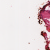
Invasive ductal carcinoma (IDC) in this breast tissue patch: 0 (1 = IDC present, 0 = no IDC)